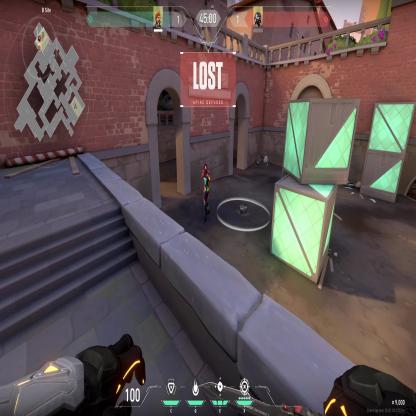
Label: enemy